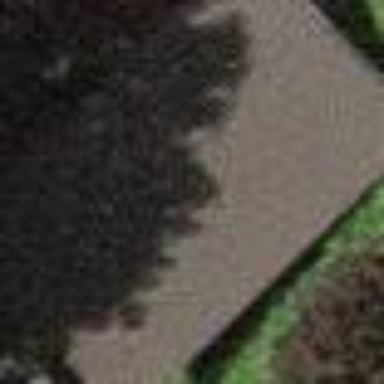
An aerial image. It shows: View of roof of building.